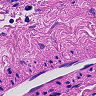
Metastatic tissue present: no